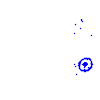
Particle: electron